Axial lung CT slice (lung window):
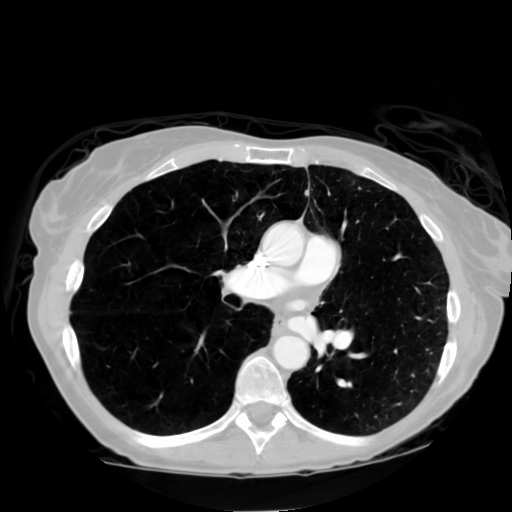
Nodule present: no